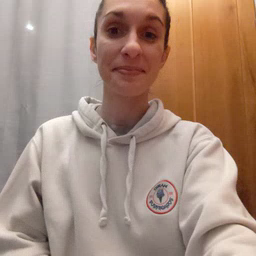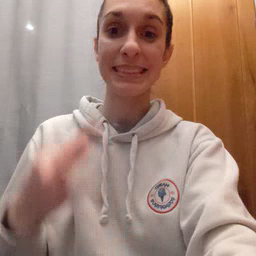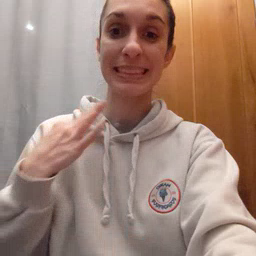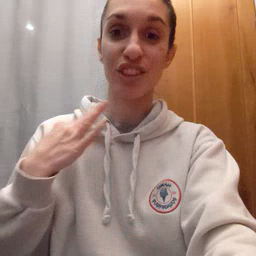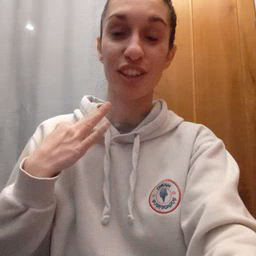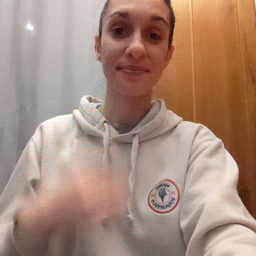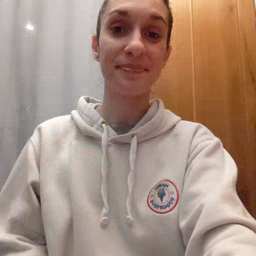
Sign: shirt